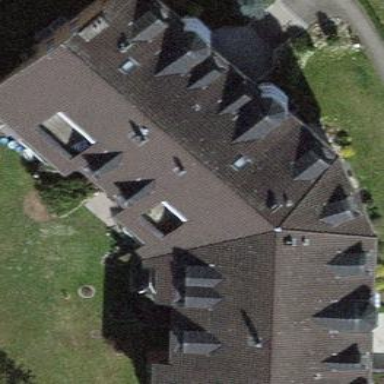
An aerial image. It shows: Building with tiled roof.